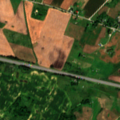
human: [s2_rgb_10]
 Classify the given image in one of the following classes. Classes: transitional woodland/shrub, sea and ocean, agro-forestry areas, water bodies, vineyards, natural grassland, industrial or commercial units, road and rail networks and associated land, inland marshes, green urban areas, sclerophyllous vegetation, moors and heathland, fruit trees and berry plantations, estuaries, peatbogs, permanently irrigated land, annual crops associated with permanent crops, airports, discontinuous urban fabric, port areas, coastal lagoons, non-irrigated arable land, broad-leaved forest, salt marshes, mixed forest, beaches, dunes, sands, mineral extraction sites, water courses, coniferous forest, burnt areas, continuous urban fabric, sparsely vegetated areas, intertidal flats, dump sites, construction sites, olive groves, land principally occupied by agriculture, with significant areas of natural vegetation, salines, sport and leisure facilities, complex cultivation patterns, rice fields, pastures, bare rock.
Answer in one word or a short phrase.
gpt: industrial or commercial units, non-irrigated arable land, pastures, complex cultivation patterns